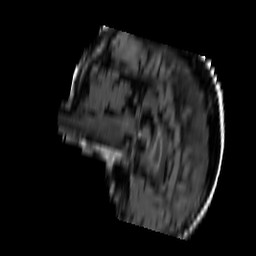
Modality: FLAIR
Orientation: sagittal
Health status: ill
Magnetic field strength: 3 T